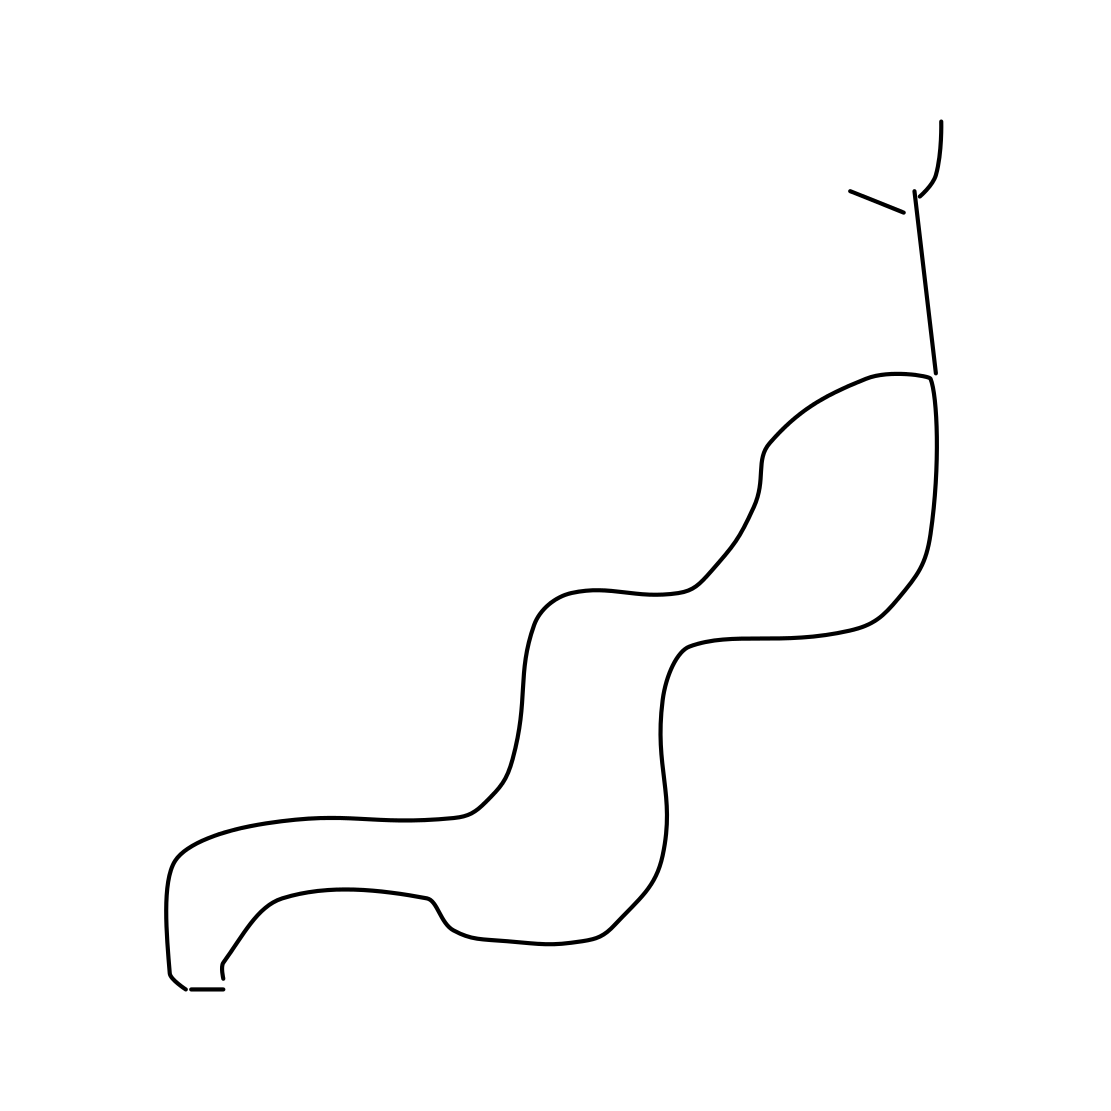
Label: snake